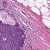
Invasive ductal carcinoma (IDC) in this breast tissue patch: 0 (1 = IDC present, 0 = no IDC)